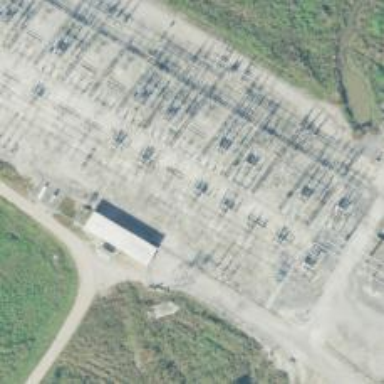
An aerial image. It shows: Switch used for power control.